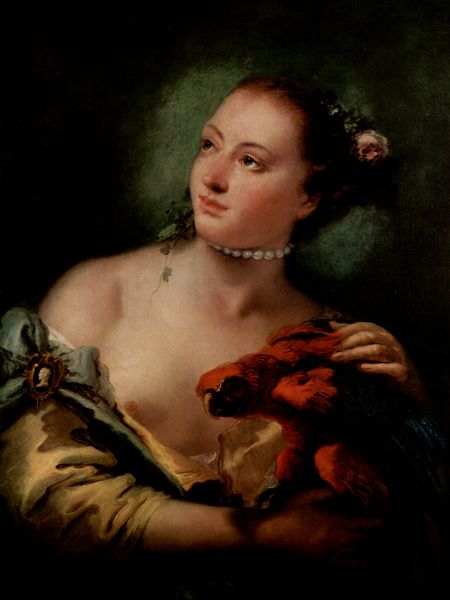
Titel: Junge Frau mit Papagei
Künstler: Giovanni Battista Tiepolo
Standort: Oxford
Institution: Ashmolean Museum of Art
Schlagwörter: adler, akt, blau, blätter, dunkel, gemälde, hand, haut, nackt, schatten, vogel, gelb, grün, mädchen, ausschnitt, blume, blumen, braun, brust, busen, finger, frau, haar, kleid, licht, mund, nase, ohr, profil, schwarz, weiss, blick, blüte, dame, rose, rosen, rot, tier, tuch, malerei, schleife, jung, wand, augen, barock, gesicht, haarschmuck, halten, bildnis, hals, portrait, porträt, auge, gewand, gold, haare, realismus, stoff, pflanzen, brosche, dekolletee, dekoltee, lippen, ohren, perlen, renaissance, schulter, schärpe, lächeln, brüste, schnabel, naturalismus, kette, romantik, feathers, hands, oil, red, white, women, arm, black, bun, collar, dark, dress, face, female, formal, green, hair, lady, nose, painting, sleeve, woman, yellow, muse, flowers, gown, looking, pink, brown, hochsteckfrisur, junge frau, brustwarze, erotik, perlenkette, entblösst, oben, dirne, medaillon, schönheit, druck, hell-dunkel, mythologie, feather, efeu, amulett, flower, classical, flesh, naked, nude, rubens, skin, background, ear, girl, head, red hair, young, baroque, eyes, ribbon, sash, dekolltee, light, night, ara, papagei, gaze, look, shadow, brow, chin, mouth, silk, bird, dog, falcon, romantic, romanticism, necklace, smile, dekolte, breast, satin, person, human, arms, cheeks, clothes, ivy, leaves, neck, shoulder, diagonal, beauty, neuzeit, animal, eye, cloth, stroking, bare, fingers, collier, monkey, chest, beautiful, lips, pearl, pearl necklace, pearls, shoulders, stare, nippel, shadows, gemme, black hair, cheek, eyebrows, nakct, kleod, beak, contrast, act, rococo, forehead, bow, pet, vine, vines, dunek, broche, posed, amulet, medallion, bosom, broach, brooch, cameo, camio, favour, jewelry, parrot, pin, pretty, chiaroscuro, leopard, perlenhalsband, portait, voegl, hait, lught, haur, flora, choker, brows, half-length, throat, topless, tits, teeth, parrott, necklet, nipple, half naked, reflective, green background, tenebrism, sexy, slant, semi nude, shadowy, jewlery, updo, giorgione, magdalene, boob, petting, moutj, drak, tizian, taffeta, painting of woman and parrot, decollatage, decollage, titrs, tit, rosenschmuck, rse, sexty, sholder, exposed, veronese, frau mit papagei, roter papagei, chocker, flower in hair, rosebud, black dark, décolletage, porträt einer dame mit perlenkette